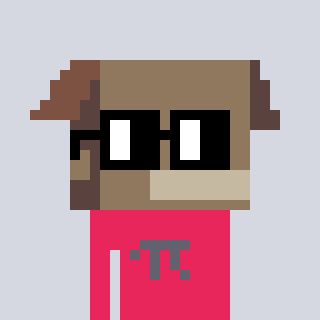
a pixel art character with square black glasses, a box-shaped head and a redpinkish-colored body on a cool background